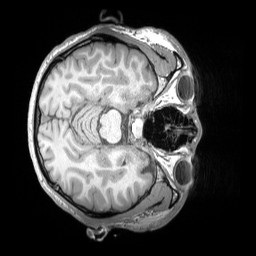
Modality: T1w
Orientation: axial
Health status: healthy